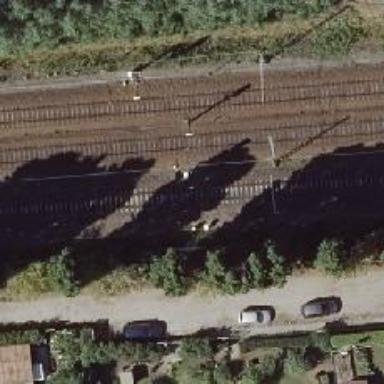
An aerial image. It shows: Railway signal.